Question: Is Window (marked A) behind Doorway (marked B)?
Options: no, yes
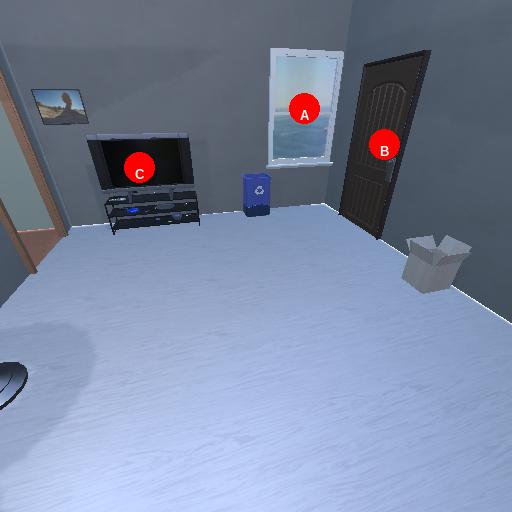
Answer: no